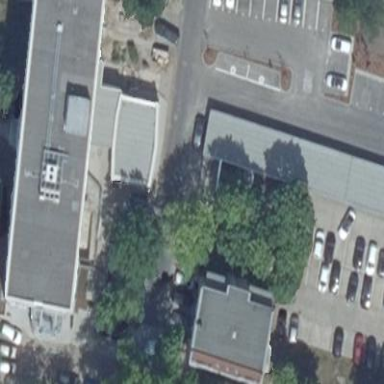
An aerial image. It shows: Antique white garage with skillion roof. The roof is made of gray tar paper.